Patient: sex F, age 73
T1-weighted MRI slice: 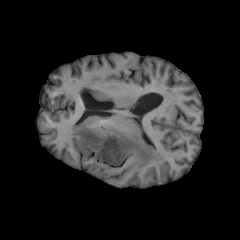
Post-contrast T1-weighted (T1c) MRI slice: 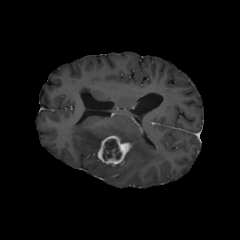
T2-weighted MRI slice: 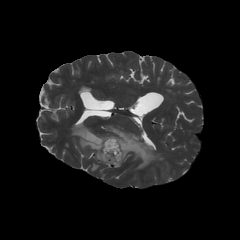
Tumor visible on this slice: yes
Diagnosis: Glioblastoma, IDH-wildtype
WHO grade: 4